Group 1:
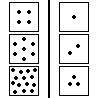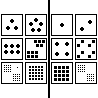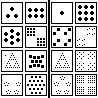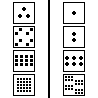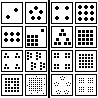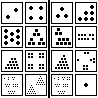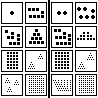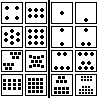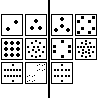
Group 2:
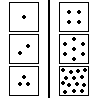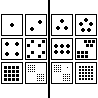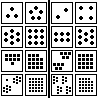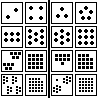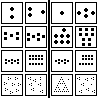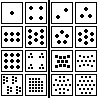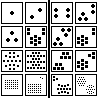
Rule separating the two groups: Reciprocals of right numbers summed in infinite series converge vs. diverge.
Author: Aaron David Fairbanks